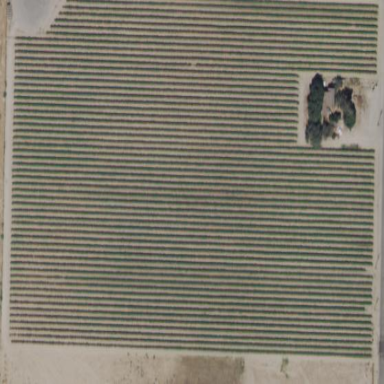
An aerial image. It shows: Orange orchard with rows of vibrant orange trees.